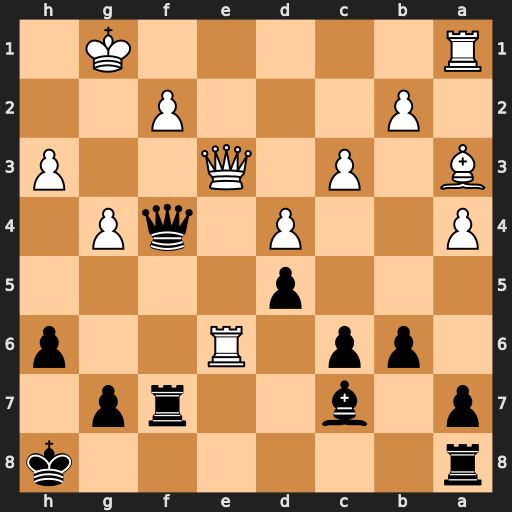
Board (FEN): r6k/p1b2rp1/1pp1R2p/3p4/P2P1qP1/B1P1Q2P/1P3P2/R5K1
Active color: b
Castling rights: -
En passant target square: -
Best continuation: Qh2+ Kf1 Bg3